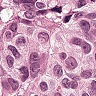
Metastatic tissue present: yes